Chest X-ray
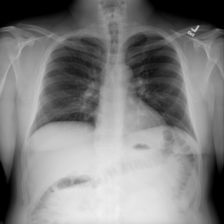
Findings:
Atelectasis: negative
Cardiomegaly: negative
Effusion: negative
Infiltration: negative
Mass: negative
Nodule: negative
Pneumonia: negative
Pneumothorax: negative
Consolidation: negative
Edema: negative
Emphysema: negative
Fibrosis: negative
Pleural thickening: negative
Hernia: negative